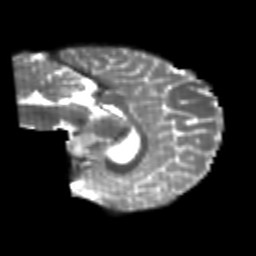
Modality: T2w
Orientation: sagittal
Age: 22
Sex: female
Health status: healthy
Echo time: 0.074 s